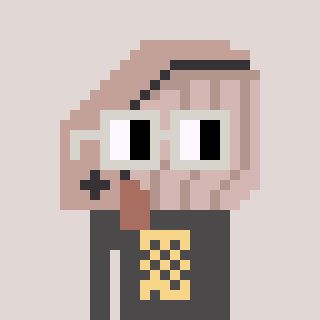
a pixel art character with square light gray glasses, a whale-shaped head and a grayscale-colored body on a warm background